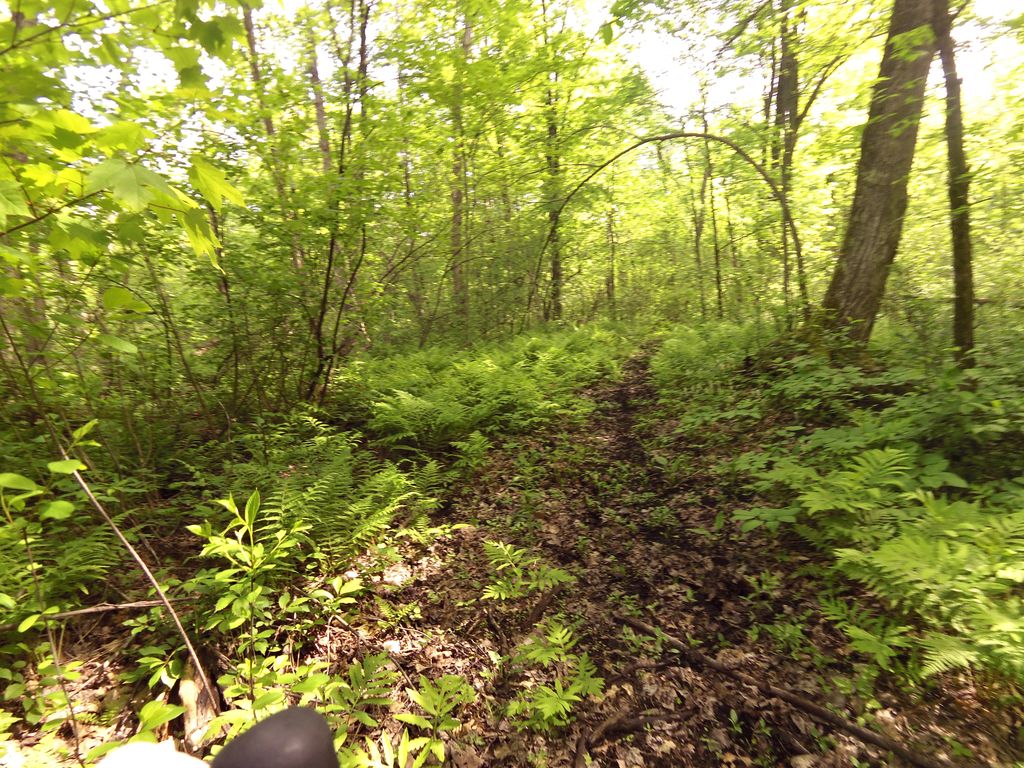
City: ottawa-gatineau